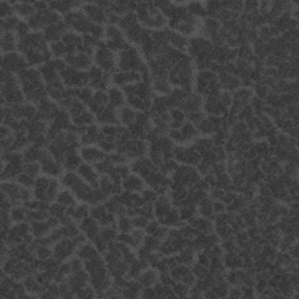
Label: frost